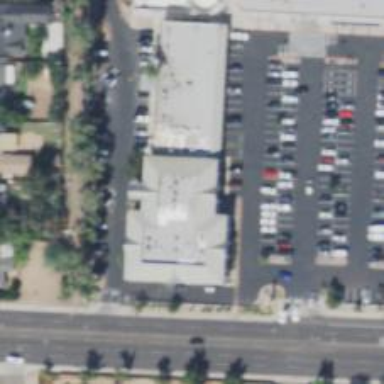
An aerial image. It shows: Healthcare clinic.